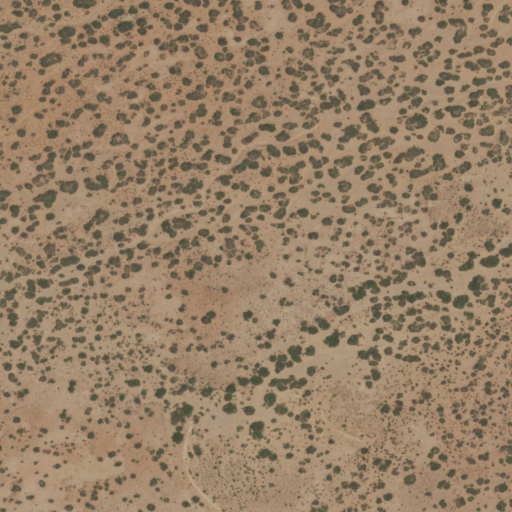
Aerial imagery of valley in New Mexico named Horse Camp Draw containing grassland and shrub